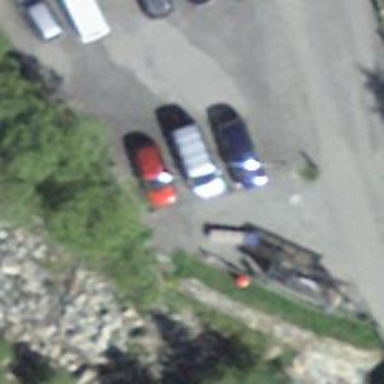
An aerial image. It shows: Charging station.